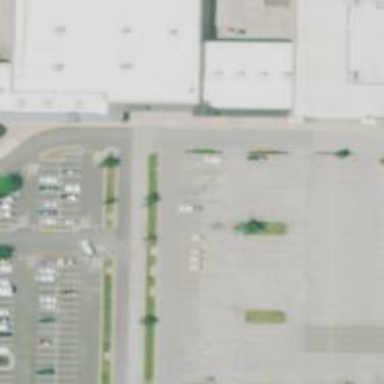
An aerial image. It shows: Parking space is available.